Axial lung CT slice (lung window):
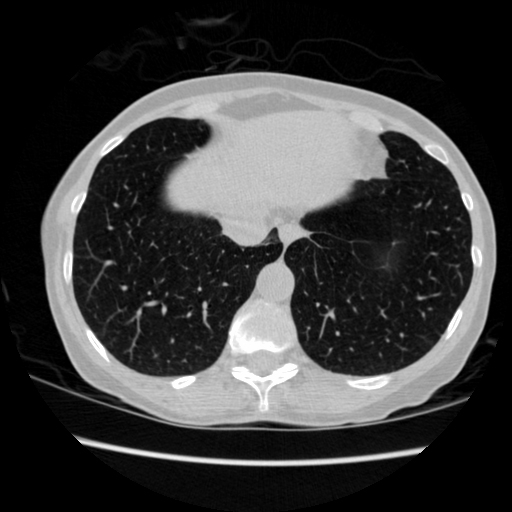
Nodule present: no